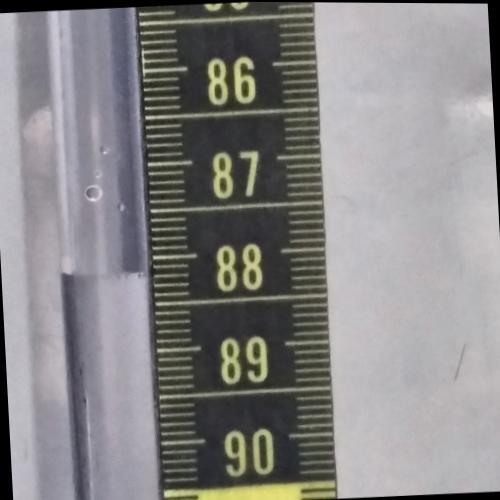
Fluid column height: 88.2 cm